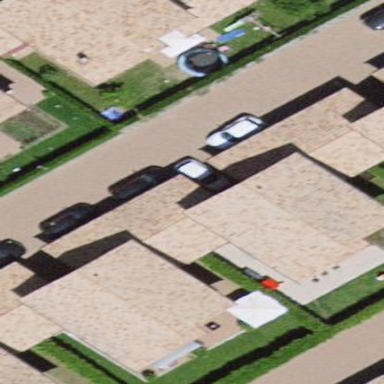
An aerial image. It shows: Semi-detached house.